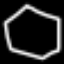
Label: octagon